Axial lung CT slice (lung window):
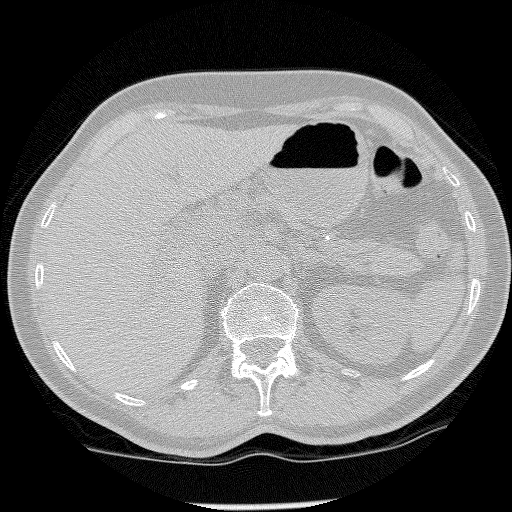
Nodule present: no